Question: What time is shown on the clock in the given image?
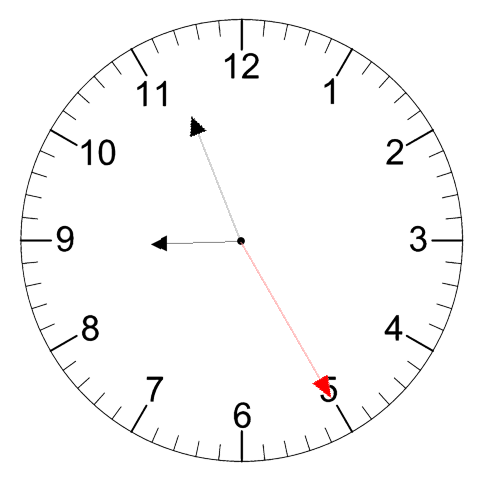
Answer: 08:56:25